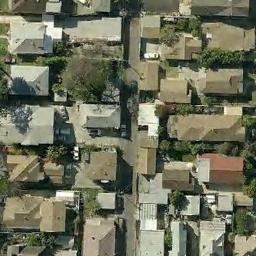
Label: dense_residential